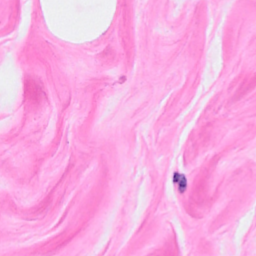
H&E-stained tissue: Breast